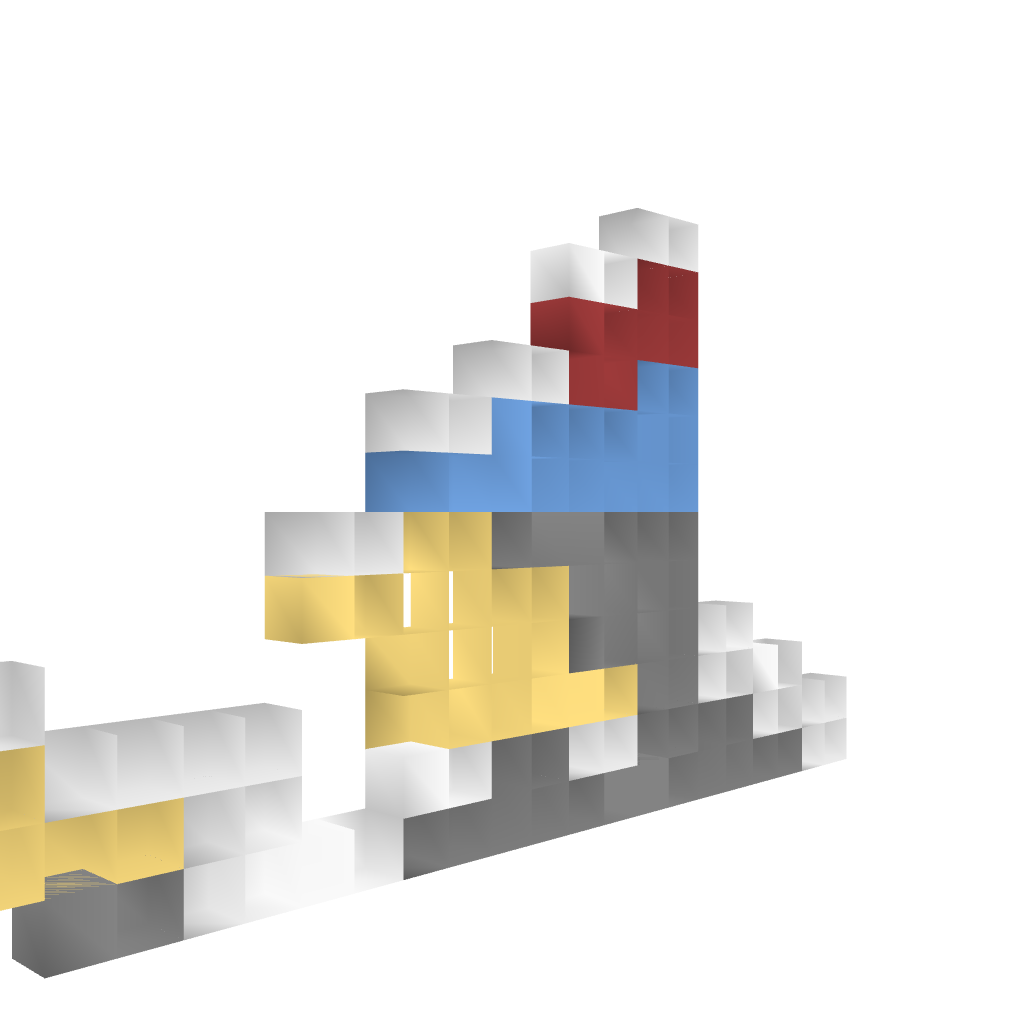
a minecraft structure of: King's Quest bad low quality